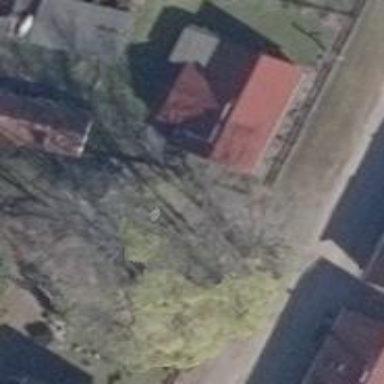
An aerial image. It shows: Single tag "natural: tree."